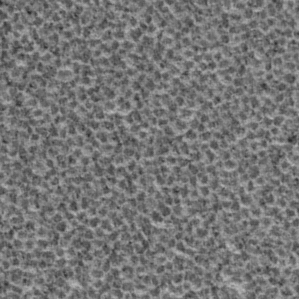
Label: frost